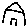
Label: house